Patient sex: F
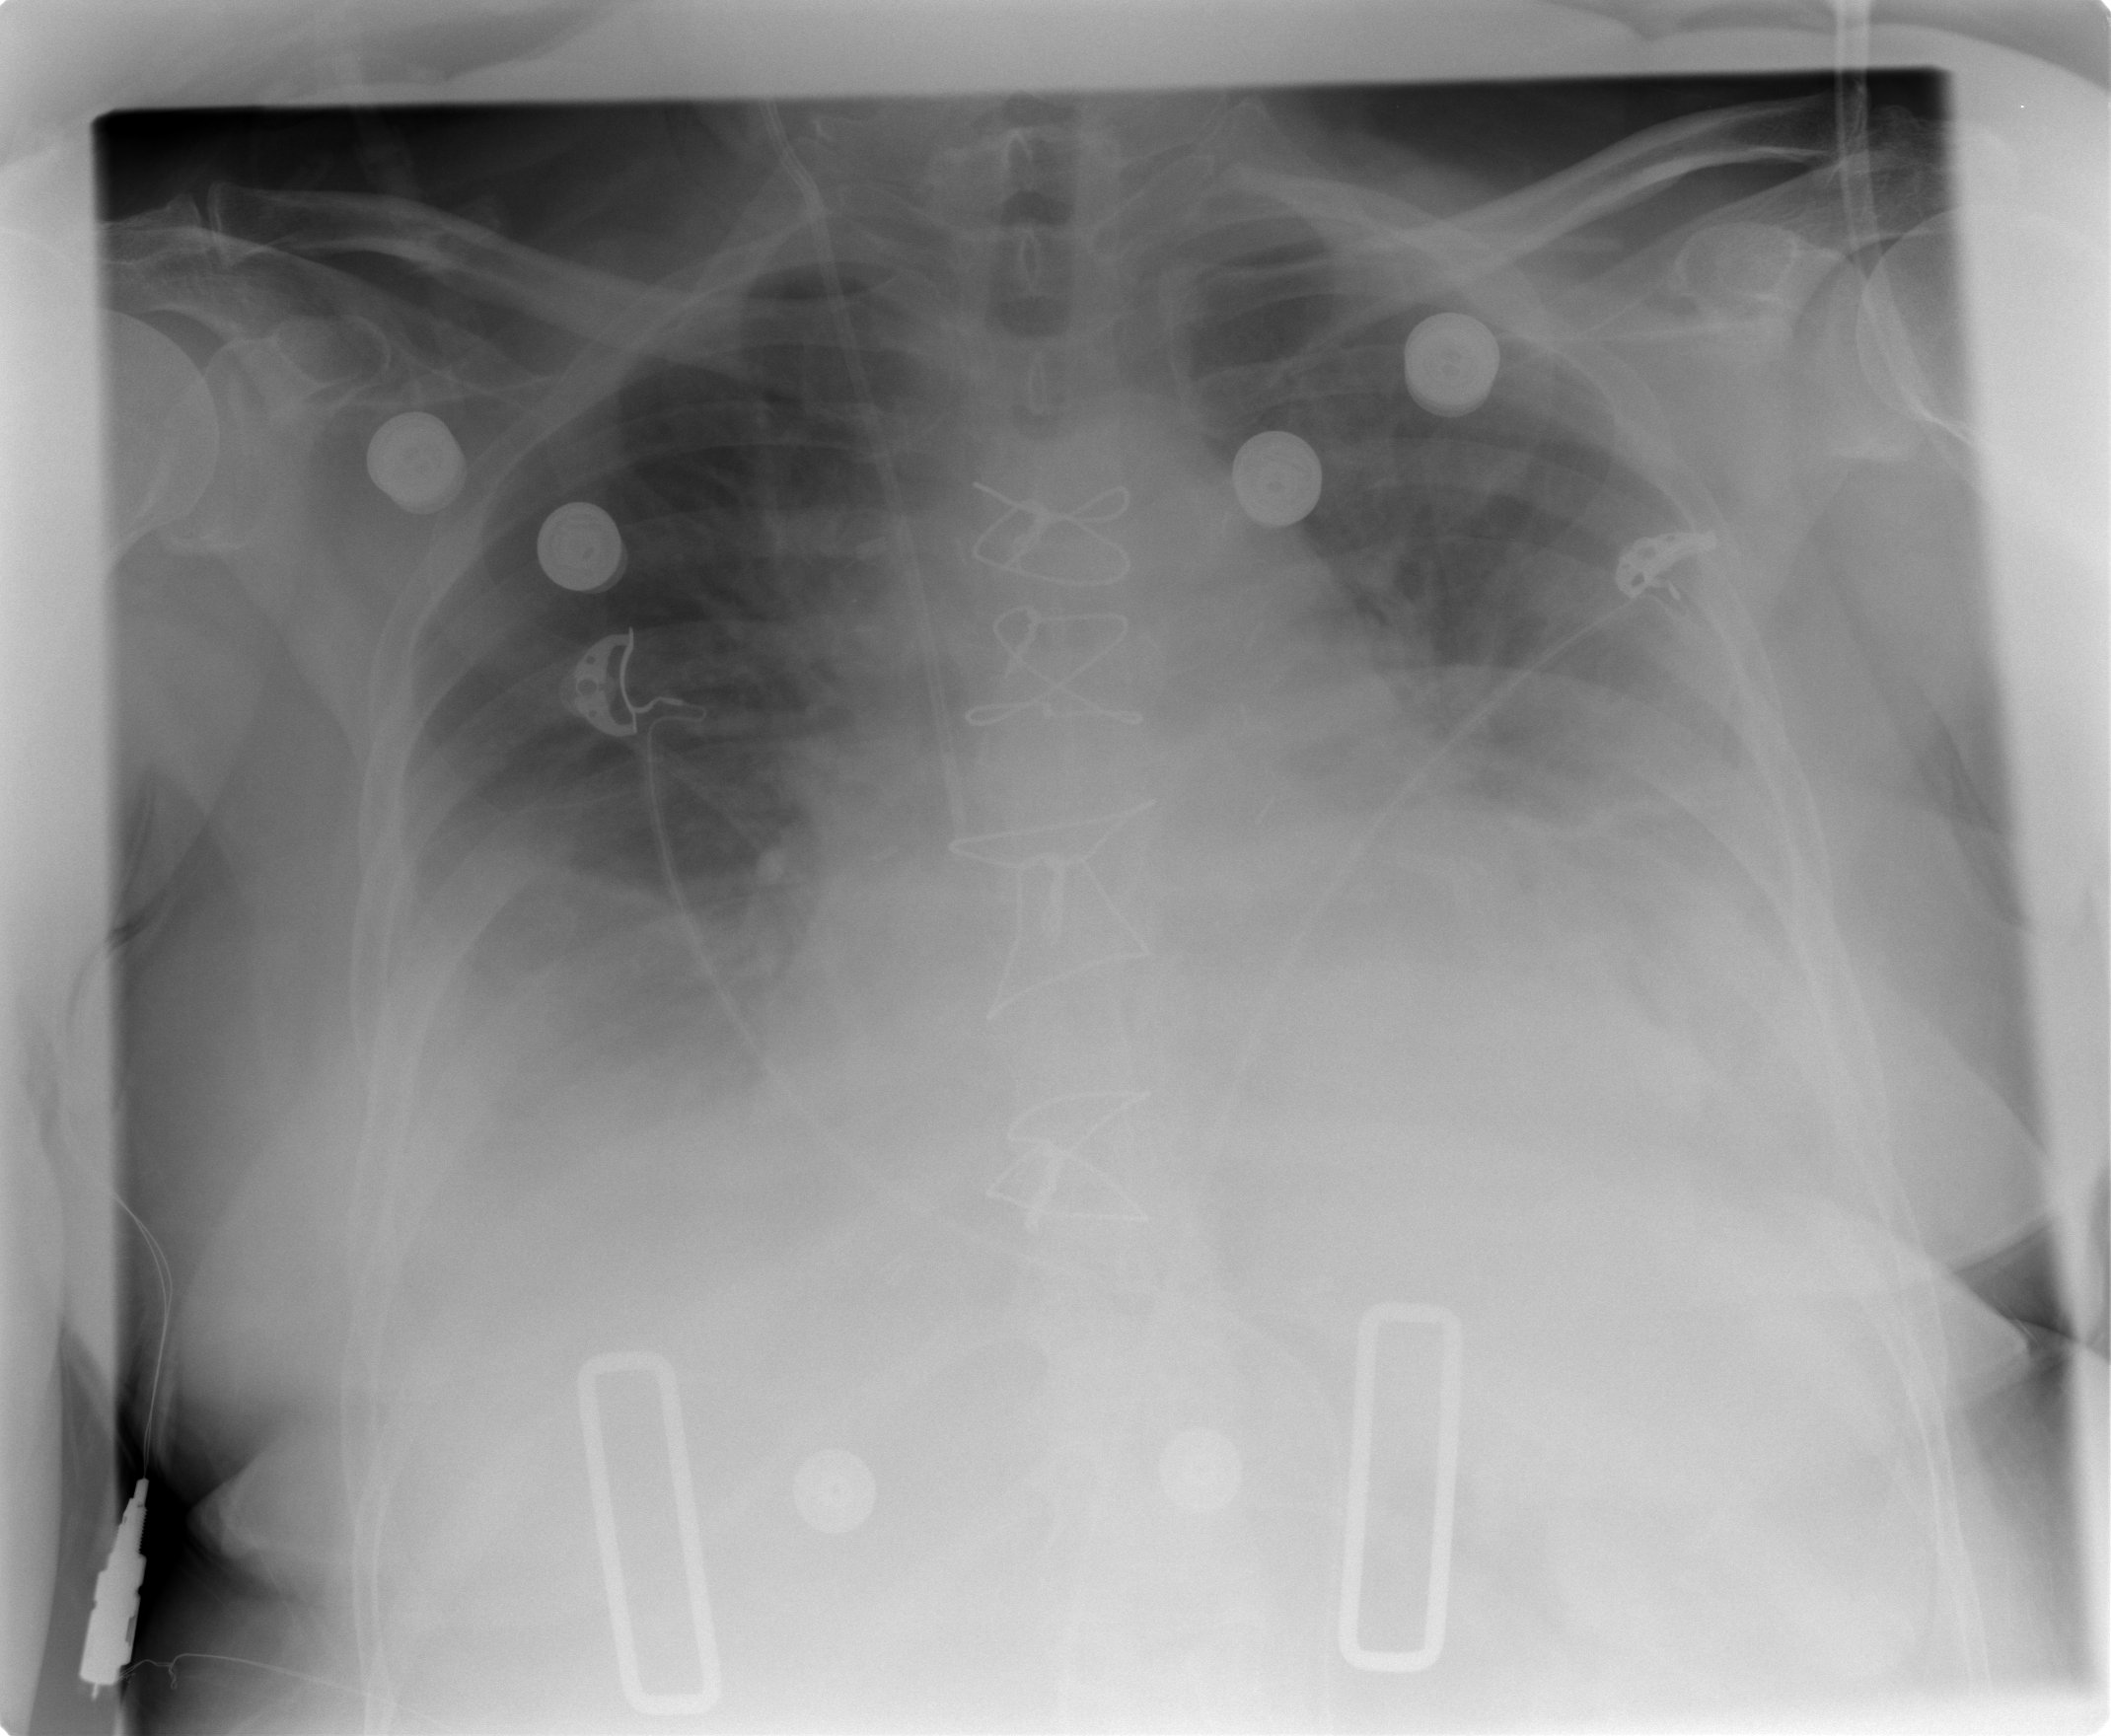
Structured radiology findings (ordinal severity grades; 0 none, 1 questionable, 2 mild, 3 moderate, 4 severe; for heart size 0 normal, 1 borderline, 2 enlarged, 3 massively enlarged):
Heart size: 2
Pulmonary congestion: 0
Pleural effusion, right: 2
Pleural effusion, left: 2
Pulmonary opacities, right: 0
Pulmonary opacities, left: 0
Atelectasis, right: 2
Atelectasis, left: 2